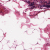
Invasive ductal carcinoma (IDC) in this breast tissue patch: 0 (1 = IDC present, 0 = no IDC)